Question: Excuse me for any grammatcal errors.
I'll try to explain which my problem is as good as I can.
I'm working on a 2 dimensional array, starting from a point of the array I should print the two horizzontal, vertical and oblique nearby cells.

The yellow cell is the start point, the red and grey cells are the cells that I have to print.
The solution I have found is that of making 4 different algoritms: 1 that prints the horizzontal cells, another one that prints the vertical cells, another one that prints the oblique cells (by right to left) and another one that prints the oblique cells (by left to right).
So I am solving the problem as if I were working with vectors, I thing that this is a really bad solution.
Example of the horizzontal print:
'''
int startPos=0;
int counter=5; //Five and not four, because it includes the start point that hasn't to be printed
if(column >= 2) startPos = column - 2;
else counter -= (2-column);
for(i=0; i<counter; i++){
if(startPos + i != column){ //the start point hasn't to be printed
printf("m-array[%d][%d] ", row, startPos + i);
}
}
'''
I go back of two from the start point and I print the next four cells.
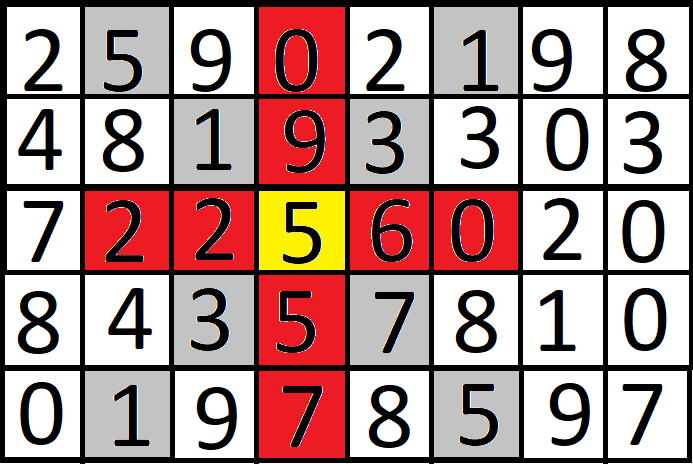
Answer: If you want the 4 "different" algorithms to be 1, you just need to find what logic is shared between them, and make a function that implements it.
That shared part is that they all print a single line. Each line starts in a different place, and prints in a different direction. I called this function .
Note, that the function I made can work with both statically and dynamically allocated arrays.
You can implement it differently. Specifically, you can combine both of the loops and add a test to prevent the main cell from being printed.
'''
#include <stdio.h>
int isInBounds(int rows, int cols, int y, int x) {
return (y >= 0) && (y < rows) && (x >= 0) && (x < cols);
}
void printLine(int *array, // pointer to start of the array
int rows, int cols, // amount of rows and columns
int count, // how many steps before and after the given cell
int posY, int posX, // the position of the cell to print around
int dirY, int dirX) { // the direction to advance each time
int y = posY - count * dirY;
int x = posX - count * dirX;
int i = 0;
// loop till we get to the given cell
// increase y and x according to dirY and dirX
for(i = 0; i < count; i++, y += dirY, x += dirX) {
if(isInBounds(rows, cols, y, x)) {
// don't print if this cell doesn't exist
printf("Array[%d][%d] = %d
", y, x, array[y * cols + x]);
}
}
y = posY + dirY;
x = posX + dirX;
// loop count times, starting 1 step after the given cell
for(i = 0; i < count; i++, y += dirY, x += dirX) {
if(isInBounds(rows, cols, y, x)) {
// don't print if this cell doesn't exist
printf("Array[%d][%d] = %d
", y, x, array[y * cols + x]);
}
}
}
void main(void) {
int rows = 5;
int cols = 8;
int array[rows][cols]; // array is uninitialized
int count = 2; // you wanted to print 5 without middle, which means 2 from each side
int posY = 2;
int posX = 3;
/*************************
* initialize array here */
int i = 0;
for(; i < rows * cols; i++) {
*(((int *)array) + i) = i;
}
/************************/
printLine((int *)array, rows, cols,
count,
posY, posX,
1, 0); // move 1 row down
printLine((int *)array, rows, cols,
count,
posY, posX,
0, 1); // move 1 column to the right
printLine((int *)array, rows, cols,
count,
posY, posX,
1, 1); // move 1 row and column, so down and right
printLine((int *)array, rows, cols,
count,
posY, posX,
-1, 1); // same as last diagonal but now up and right
}
'''